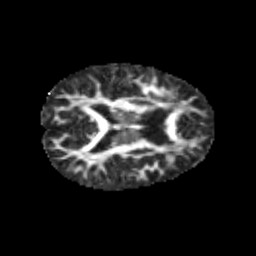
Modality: FA
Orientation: axial
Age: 12
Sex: female
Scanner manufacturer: siemens
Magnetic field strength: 3 T
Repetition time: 3.8 s
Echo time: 0.07 s